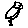
Label: bird